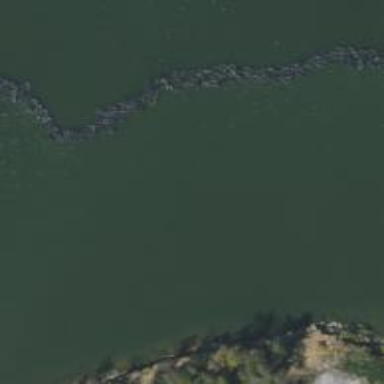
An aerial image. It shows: Breakwater structure.